問題: ∠A=∠C=90°たる四角形ABCDがあります。AB:AD=2:3、BC=8㎝、CD=1㎝のとき、線分ACの長さは何㎝ですか？
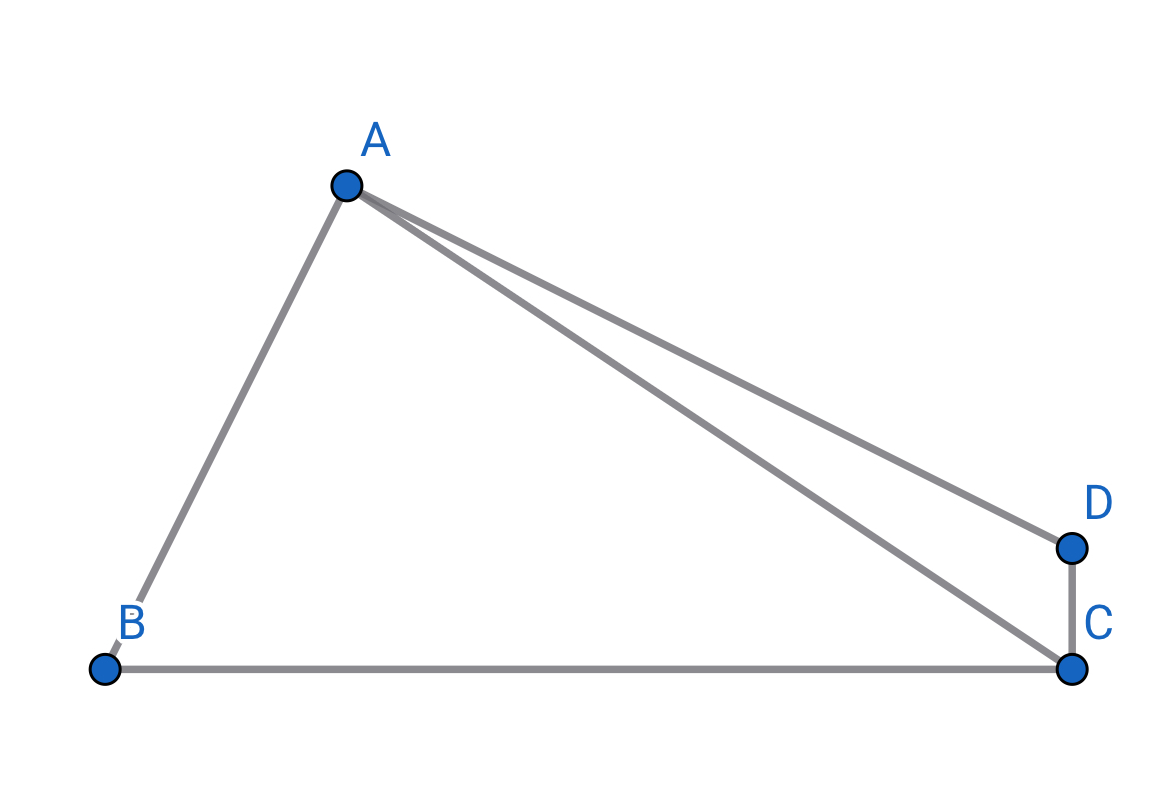
解答: 点Aから直線BCおよび直線CDへ下した垂線の足をそれぞれ点E、点Fとします。このとき、三角形ABEと三角形ADFは相似です。相似比より、ある正の実数xおよびyを用いて8-2x=3y、1+3x=2yと立式できます。これを解くとx=1およびy=2とわかるので、CE=6㎝、CF=4㎝です。よって、求める長さは2√13㎝です。
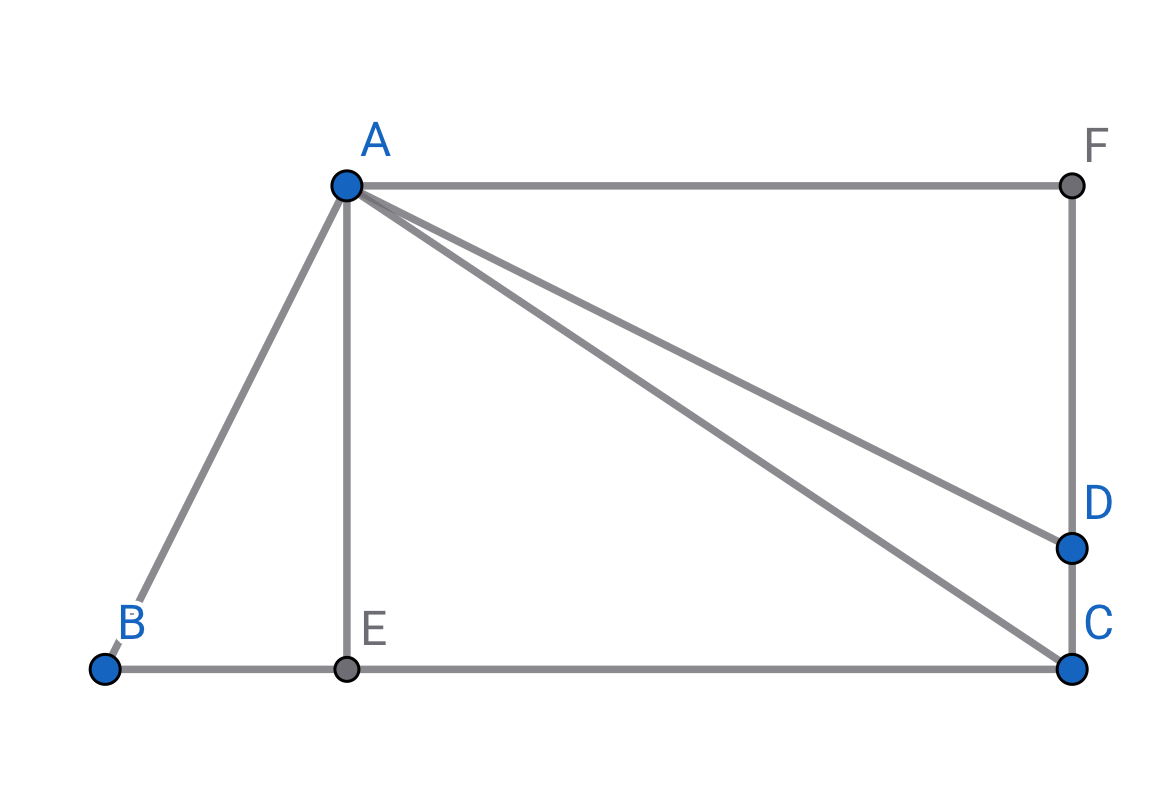
答え: 2√13㎝
タグ: 相似